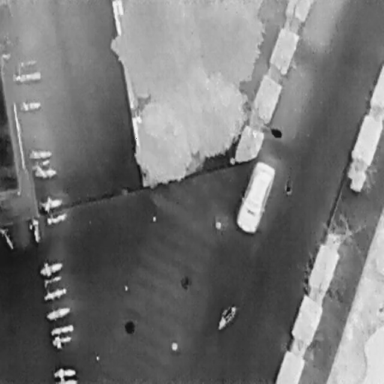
There are 20 objects shown in the infrared image, including 18 Bicycles, a Car, and a Person.